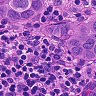
Metastatic tissue present: yes